Question: In my Fantasy football page, it gives stats about the opposing team and when you mouseover it tells you how many points they give up (See picture).
Here is the relevant code pertaining to this:
'''
<a class="Inline F-rank-good" title="WAS gives up the 3rd most fantasy points to the QB position." target="_blank" href="/f1/777400/pointsagainst?pos=QB&ntid=28">Was</a>
'''
How do I create a Greasemonkey script that will add the # to the end of the team name (i.e. "Was" becomes "Was - 3"
One problem there is, is that sometimes the rank says it gives up the "2nd fewest points", in which case you would have to do 32-2 to get the absolute rank.

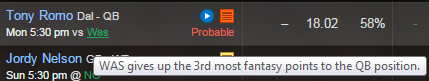
Answer: Extract the number from the 'title' attribute, using regex that switches based on the surrounding text.
The following, complete but untested, Greasemonkey script illustrates the process:
'''
// ==UserScript==
// @name FF, stat delinker
// @include http://YOUR_SERVER.COM/YOUR_PATH/*
// @require http://ajax.googleapis.com/ajax/libs/jquery/2.1.0/jquery.min.js
// @require https://gist.github.com/raw/<PHONE>/waitForKeyElements.js
// @grant GM_addStyle
// ==/UserScript==
/*- The @grant directive is needed to work around a design change
introduced in GM 1.0. It restores the sandbox.
*/
waitForKeyElements ("a.Inline", delinkChangeStat);
function delinkChangeStat (jNode) {
var rawText = jNode.attr ("title") || "";
var deltaText = "";
var mtchResult = null;
//-- IMPORTANT: the single =, in the if() statements, is deliberate.
//-- Like "gives up the 3rd most"
if (mtchResult = rawText.match (/gives up the (\d+)[a-t]{2} most/i) ) {
deltaText = mtchResult[1];
}
//-- Like "gives up the 2nd fewest points"
else if (mtchResult = rawText.match (/gives up the (\d+)[a-t]{2} fewest/i) ) {
deltaText = 32 - parseInt (mtchResult[1], 10);
}
//-- ADD ADDITIONAL else if() CLAUSES HERE AS NEEDED.
//-- Change the link
if (deltaText) {
jNode.text (jNode.text () + " - " + deltaText);
}
}
'''